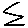
Label: zigzag